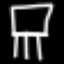
Label: chair